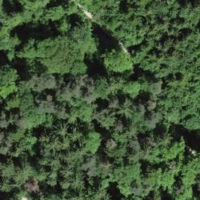
EUNIS habitat code: 44
Species observed at this site:
Tussilago farfara